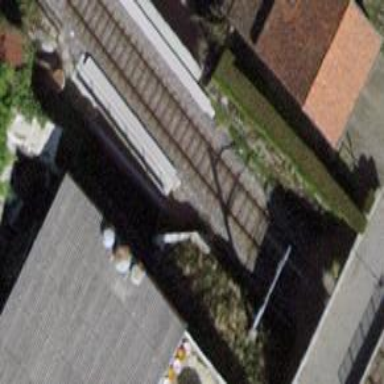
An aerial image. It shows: Railway bridge with electrified tracks and single contact line.